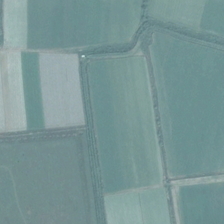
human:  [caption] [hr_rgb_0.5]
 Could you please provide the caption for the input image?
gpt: the green farmland encircles thr white one and both are surrounded by the baulk .

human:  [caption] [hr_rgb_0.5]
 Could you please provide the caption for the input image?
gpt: there is a farmland with croops of different colors .

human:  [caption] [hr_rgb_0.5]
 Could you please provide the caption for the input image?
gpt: here we can see large green blocks of farms with two smaller bare blocks .

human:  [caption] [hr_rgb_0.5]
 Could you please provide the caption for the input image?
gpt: the green farmland encircles thr white one and both are surrounded by the baulk .

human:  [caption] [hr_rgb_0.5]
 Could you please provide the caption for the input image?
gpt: some pieces of farmlands are together .